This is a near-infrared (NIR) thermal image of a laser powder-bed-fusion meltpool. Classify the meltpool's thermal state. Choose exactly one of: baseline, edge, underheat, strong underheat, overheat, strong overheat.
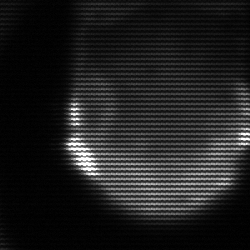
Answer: edge